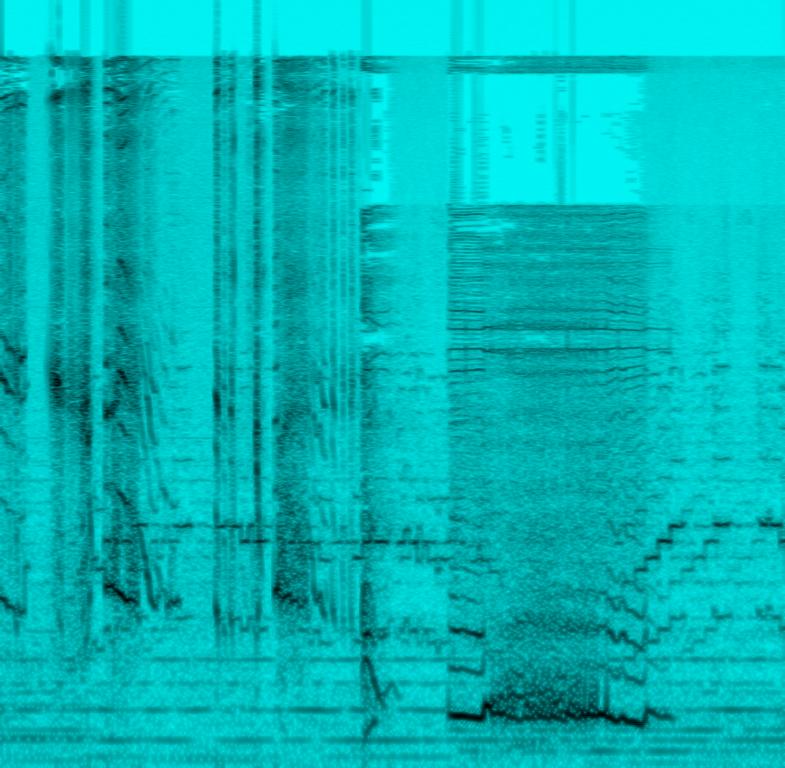
A baby cries in pain followed by a slowed down version of the audio that sounds like a groan. The sound track has an Arabian flavour to it with a traditional horn playing melody with a keyboard harmony and no percussion. The audio quality is extremely poor and highly distorted.